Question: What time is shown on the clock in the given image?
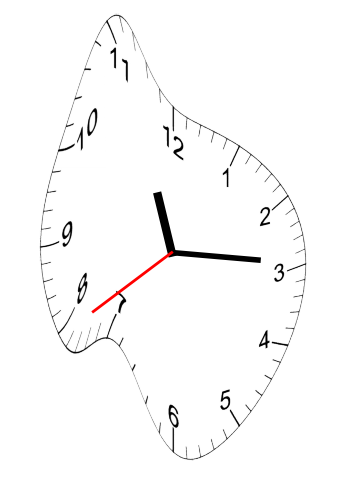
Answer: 11:14:39